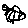
Label: square